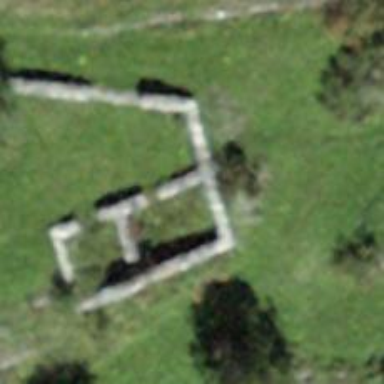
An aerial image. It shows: Ruins enclosed by historical wall.